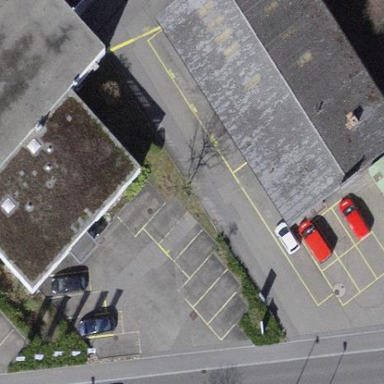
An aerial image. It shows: Industrial building with gabled roof.